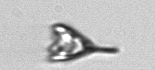
Label: Pyramimonas_longicauda